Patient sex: M
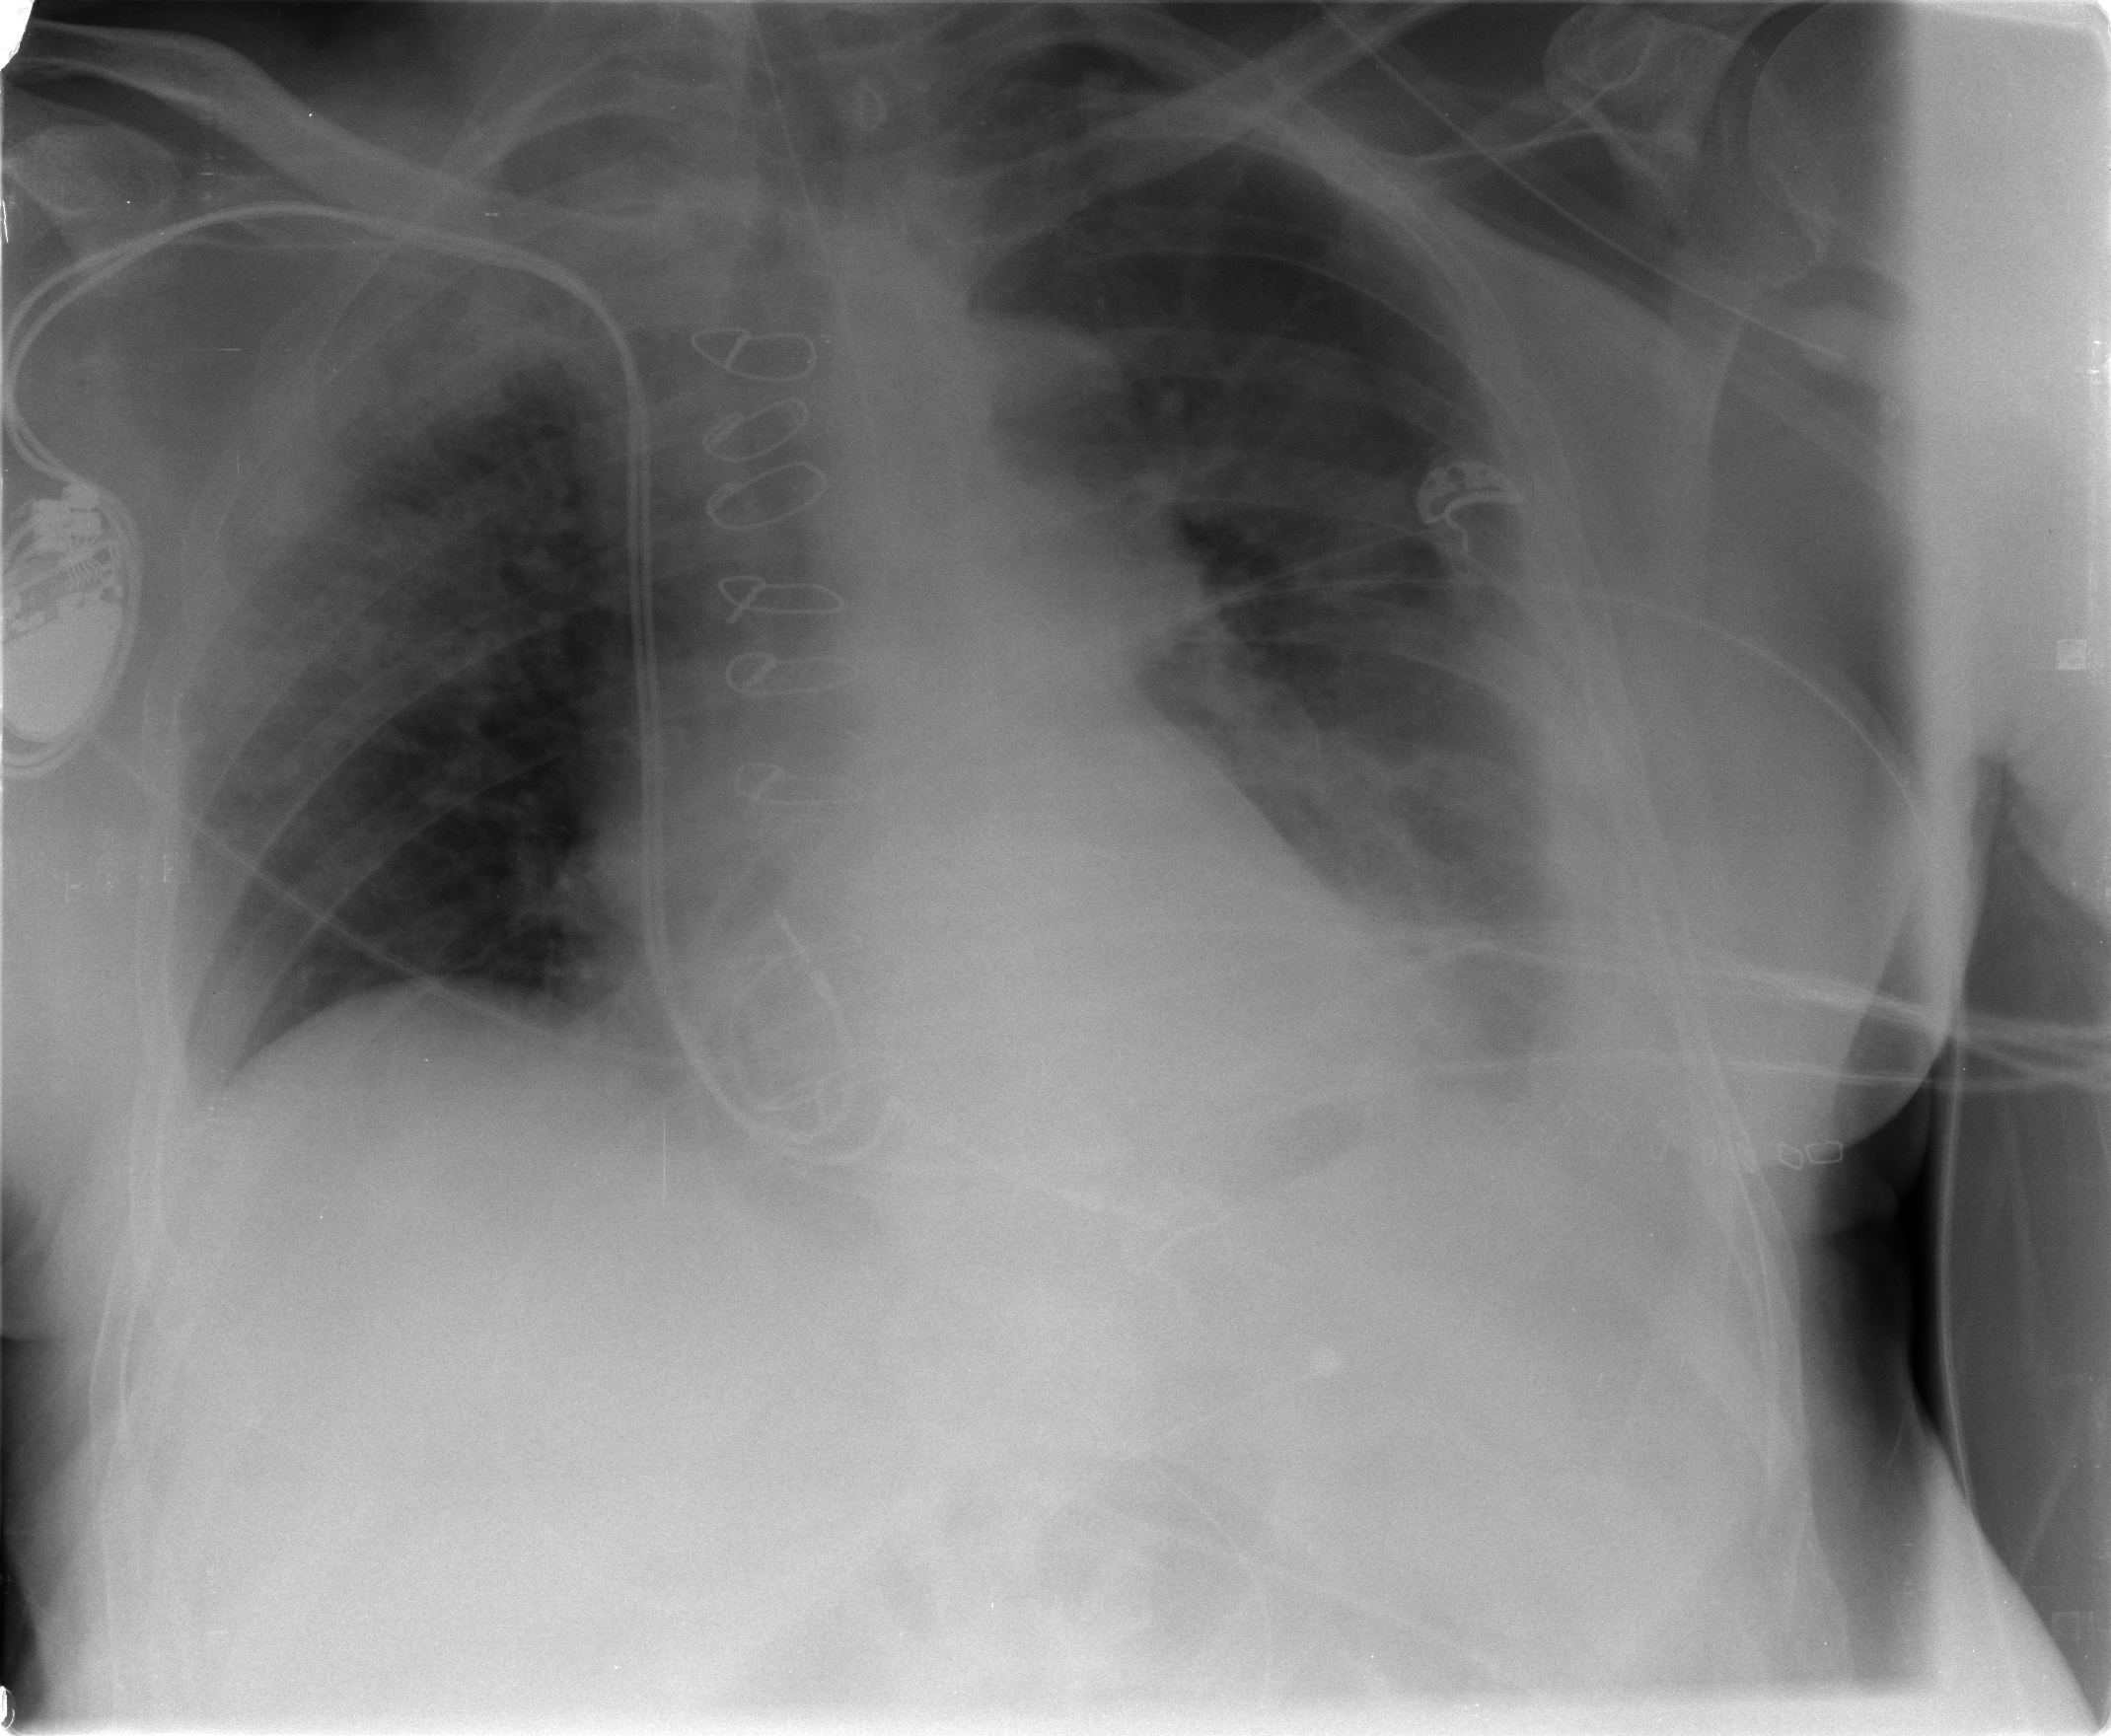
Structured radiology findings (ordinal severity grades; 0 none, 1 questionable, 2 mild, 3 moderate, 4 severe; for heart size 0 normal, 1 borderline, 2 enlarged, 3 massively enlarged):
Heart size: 0
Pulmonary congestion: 2
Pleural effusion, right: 2
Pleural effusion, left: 2
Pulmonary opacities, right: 3
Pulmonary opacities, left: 2
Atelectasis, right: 0
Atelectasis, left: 2